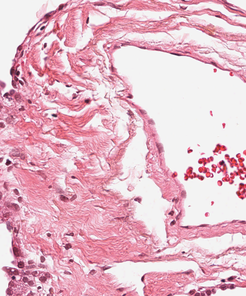
Tumor epithelial tissue: no
Tumor-associated stroma tissue: yes
Normal tissue: no